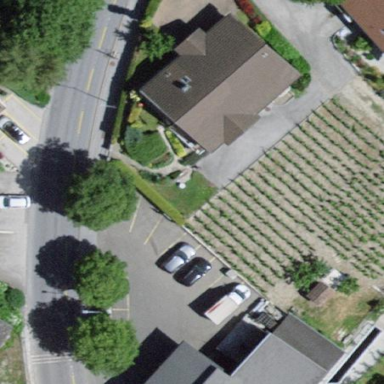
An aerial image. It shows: Vineyard.